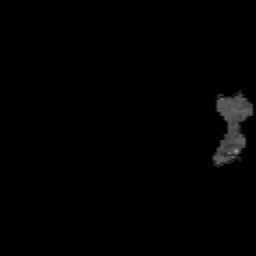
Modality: MD
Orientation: coronal
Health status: healthy
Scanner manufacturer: siemens
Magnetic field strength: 3 T
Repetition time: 12 s
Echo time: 0.092 s